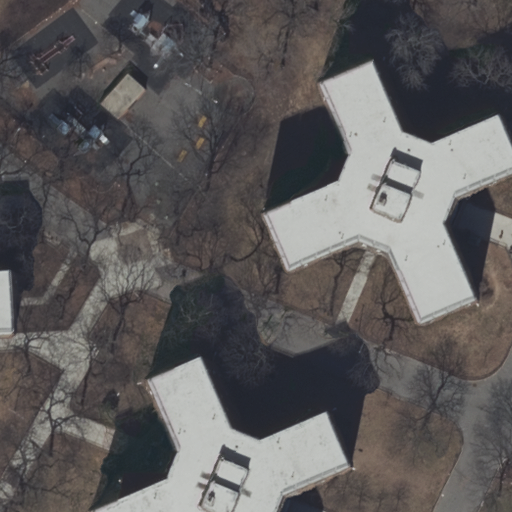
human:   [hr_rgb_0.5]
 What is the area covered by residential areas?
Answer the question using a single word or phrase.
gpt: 10627m2

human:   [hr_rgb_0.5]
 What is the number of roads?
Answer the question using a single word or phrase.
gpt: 13

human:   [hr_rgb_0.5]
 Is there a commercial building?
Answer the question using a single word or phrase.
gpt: no

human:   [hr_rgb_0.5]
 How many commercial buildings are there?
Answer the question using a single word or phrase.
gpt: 0

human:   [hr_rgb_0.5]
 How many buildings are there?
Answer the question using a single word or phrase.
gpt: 3

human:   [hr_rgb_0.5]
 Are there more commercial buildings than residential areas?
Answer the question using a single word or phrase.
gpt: no

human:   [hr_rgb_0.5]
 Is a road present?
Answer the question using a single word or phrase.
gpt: yes

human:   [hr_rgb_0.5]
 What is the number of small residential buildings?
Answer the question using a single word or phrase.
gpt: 1

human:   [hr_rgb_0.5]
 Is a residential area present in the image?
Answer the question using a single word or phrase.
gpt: yes

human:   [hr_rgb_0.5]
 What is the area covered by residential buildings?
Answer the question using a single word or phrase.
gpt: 1818m2

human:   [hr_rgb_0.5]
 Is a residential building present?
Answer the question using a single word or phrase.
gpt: yes

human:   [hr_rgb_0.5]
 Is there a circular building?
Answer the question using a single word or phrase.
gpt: no

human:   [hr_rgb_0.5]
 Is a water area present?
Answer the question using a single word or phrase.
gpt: no

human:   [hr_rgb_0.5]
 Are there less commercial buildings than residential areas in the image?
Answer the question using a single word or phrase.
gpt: yes

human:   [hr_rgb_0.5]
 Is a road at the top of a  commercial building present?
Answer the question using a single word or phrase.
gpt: no

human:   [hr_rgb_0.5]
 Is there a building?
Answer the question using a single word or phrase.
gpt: yes

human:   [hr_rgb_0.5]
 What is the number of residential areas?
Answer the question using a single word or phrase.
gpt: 1

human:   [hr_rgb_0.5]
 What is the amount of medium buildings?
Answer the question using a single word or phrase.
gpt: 0

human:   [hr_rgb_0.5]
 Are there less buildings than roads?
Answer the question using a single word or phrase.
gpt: yes

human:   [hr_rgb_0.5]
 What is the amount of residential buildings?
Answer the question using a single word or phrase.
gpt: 3

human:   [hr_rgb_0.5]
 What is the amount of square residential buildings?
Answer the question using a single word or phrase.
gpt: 0

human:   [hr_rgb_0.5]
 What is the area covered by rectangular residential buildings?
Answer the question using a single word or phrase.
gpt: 21m2

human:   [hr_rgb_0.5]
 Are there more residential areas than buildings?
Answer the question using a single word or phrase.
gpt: no

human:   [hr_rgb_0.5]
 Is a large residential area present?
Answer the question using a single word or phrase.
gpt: yes

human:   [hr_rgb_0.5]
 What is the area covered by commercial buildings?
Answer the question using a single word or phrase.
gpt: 0m2

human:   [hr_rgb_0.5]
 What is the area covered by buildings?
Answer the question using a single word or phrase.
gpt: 1818m2

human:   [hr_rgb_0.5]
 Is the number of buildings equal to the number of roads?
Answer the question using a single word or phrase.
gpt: no

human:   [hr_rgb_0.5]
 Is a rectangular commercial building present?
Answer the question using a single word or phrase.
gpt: no

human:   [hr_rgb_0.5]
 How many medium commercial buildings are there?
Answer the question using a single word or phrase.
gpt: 0

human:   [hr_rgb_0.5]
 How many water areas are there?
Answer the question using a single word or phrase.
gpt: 0

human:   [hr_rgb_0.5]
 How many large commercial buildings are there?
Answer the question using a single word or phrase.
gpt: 0

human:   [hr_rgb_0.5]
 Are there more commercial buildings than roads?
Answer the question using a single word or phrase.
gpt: no

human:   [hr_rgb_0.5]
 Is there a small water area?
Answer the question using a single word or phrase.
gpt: no

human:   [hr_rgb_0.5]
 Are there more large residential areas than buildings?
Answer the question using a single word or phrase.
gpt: no

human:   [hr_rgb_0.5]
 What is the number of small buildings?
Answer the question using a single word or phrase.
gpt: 1

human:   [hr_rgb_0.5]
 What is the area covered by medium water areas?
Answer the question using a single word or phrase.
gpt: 0m2

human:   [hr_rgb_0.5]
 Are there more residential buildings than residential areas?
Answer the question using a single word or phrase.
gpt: yes

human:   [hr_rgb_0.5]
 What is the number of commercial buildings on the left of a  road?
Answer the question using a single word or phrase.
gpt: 0

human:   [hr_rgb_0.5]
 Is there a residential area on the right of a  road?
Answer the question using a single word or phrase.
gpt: no

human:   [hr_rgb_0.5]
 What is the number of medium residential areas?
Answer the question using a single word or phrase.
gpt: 0

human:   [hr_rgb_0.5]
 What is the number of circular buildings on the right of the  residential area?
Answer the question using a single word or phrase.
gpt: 0

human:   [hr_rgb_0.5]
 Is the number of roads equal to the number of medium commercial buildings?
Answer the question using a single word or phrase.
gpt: no

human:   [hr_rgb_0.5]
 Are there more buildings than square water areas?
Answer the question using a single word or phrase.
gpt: yes

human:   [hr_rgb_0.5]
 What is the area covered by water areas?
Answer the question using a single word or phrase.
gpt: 0m2

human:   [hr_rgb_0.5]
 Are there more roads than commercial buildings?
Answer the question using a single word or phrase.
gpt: yes

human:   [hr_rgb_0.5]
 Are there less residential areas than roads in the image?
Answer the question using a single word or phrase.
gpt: yes

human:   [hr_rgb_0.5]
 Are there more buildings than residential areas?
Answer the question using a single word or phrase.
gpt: yes

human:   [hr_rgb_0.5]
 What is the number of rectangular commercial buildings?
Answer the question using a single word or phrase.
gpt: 0

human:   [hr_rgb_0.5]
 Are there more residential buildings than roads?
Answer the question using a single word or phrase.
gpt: no

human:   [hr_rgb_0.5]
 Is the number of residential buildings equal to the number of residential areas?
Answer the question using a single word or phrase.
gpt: no

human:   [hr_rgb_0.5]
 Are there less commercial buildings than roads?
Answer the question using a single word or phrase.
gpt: yes

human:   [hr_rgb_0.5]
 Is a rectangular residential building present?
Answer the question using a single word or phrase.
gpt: yes

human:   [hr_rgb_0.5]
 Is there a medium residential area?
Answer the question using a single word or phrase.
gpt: no

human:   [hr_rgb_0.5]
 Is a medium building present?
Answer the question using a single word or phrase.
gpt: no

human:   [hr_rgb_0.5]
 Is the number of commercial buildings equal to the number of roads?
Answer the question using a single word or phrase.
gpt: no

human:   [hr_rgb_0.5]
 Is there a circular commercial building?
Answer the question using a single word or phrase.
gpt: no

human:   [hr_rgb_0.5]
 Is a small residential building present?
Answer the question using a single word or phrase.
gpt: yes

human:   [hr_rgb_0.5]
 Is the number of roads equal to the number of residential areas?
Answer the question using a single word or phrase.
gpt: no

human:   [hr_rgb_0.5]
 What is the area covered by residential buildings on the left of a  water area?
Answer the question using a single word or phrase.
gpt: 0m2

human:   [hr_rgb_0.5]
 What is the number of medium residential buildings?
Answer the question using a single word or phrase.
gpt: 0

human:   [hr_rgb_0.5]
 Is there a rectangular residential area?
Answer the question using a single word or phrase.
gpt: yes

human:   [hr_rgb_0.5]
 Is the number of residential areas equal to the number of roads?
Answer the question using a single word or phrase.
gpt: no

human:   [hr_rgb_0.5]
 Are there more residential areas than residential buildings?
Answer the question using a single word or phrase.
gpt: no

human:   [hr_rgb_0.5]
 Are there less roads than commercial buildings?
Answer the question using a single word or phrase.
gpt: no